Question: Apologies in advance as this may seem a little complicated.
I have a Google Map Marker Array that my markers get added to called 'markersArray'.
The details that get stored per marker are latitude, longitude, title, description.
Using the code below, it runs when a marker is clicked on my map
'''
google.maps.event.addListener(marker, 'click', function(mll) {
console.log(mll);
console.log(markersArray);
var html= "<div style='color:#000;background-color:#fff;padding:5px;width:150px;'><p></p></div>";
iw = new google.maps.InfoWindow({content:html});
iw.open(map,marker);
});
'''
'mll' shows the log for the actual marker and 'markersArray' just shows me the list of markers within the Array.
What I've noticed is that the data stored in 'markersArray' is no being taken into the actual marker itself.
Is there a way of doing this?
If there isn't is there a way to use Javascript to find the 'title' from the 'markersArray' depending on the 'latLng' values that you will see in the following image.
I screenshot what I receive when I run the Marker Click Function

Markers are added as follows using AngularJS:
'''
$scope.createmarker = function () {
geocoder.geocode({
'address': selectedItem.gps
}, function (response, status) {
geocode_results = new Array();
geocode_results['status'] = status;
top_location = response[0];
var lat = Math.round(top_location.geometry.location.lat() * <PHONE>) / <PHONE>;
var lng = Math.round(top_location.geometry.location.lng() * <PHONE>) / <PHONE>;
geocode_results['lat'] = lat;
geocode_results['lng'] = lng;
geocode_results['l_type'] = top_location.geometry.location_type;
marker = new google.maps.Marker({
icon: mapIcon,
position: new google.maps.LatLng(lat, lng),
map: map,
title: selectedItem.title
});
markersArray.push(marker);
console.log(markersArray);
console.log(marker);
});
};
'''
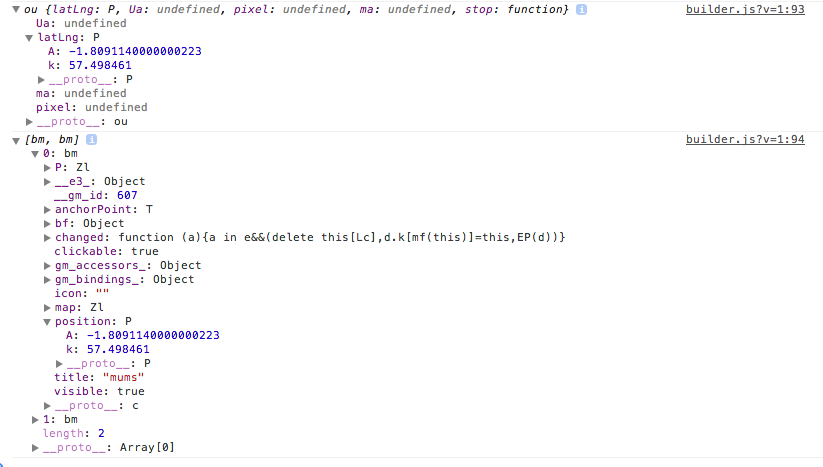
Answer: Using 'title' instead of 'mll'
'''
google.maps.event.addListener(marker, 'click', function(title) {
console.log(mll);
console.log(markersArray);
var html= "<div style='color:#000;background-color:#fff;padding:5px;width:150px;'><p></p></div>";
iw = new google.maps.InfoWindow({content:html});
iw.open(map,marker);
});
'''